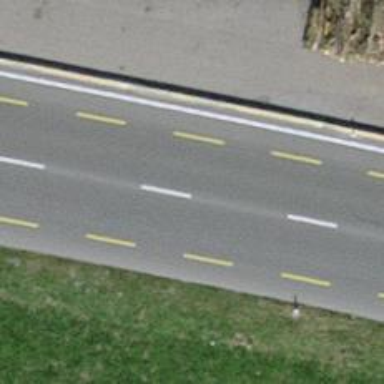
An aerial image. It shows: Primary highway with asphalt surface and designated cycle lane.